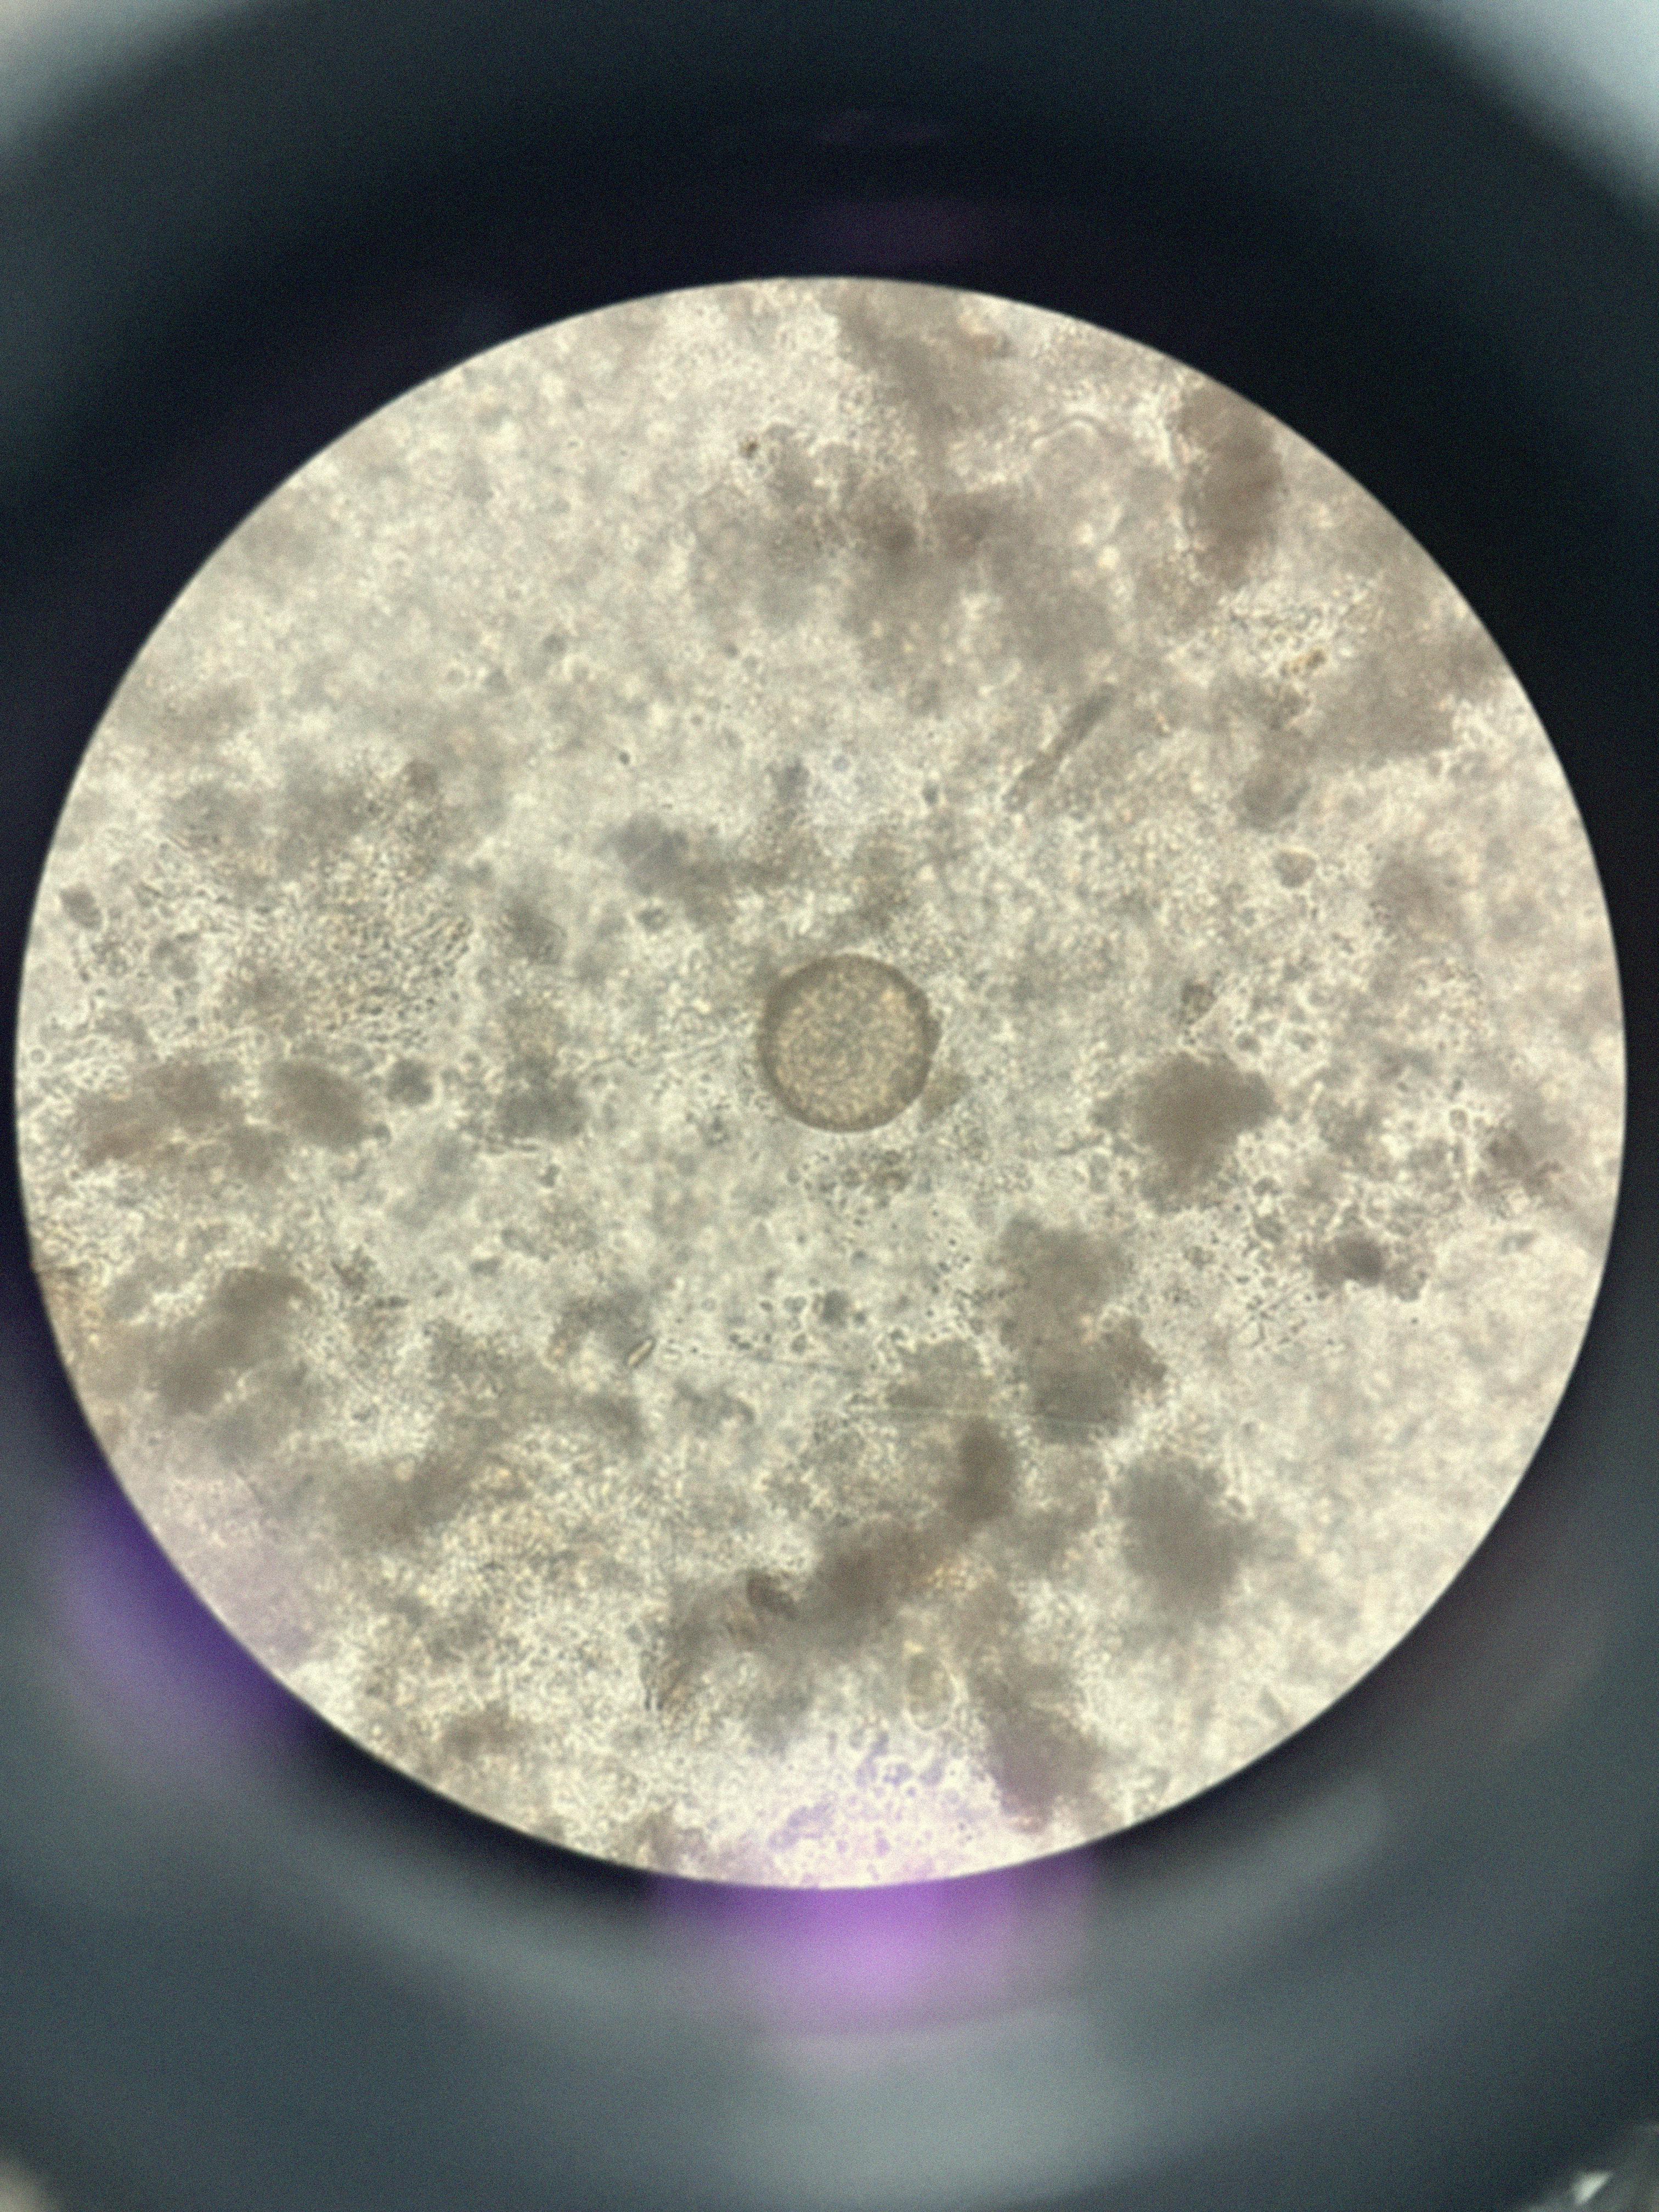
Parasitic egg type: Hymenolepis diminuta